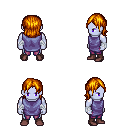
a pixel art fantasy rpg character, male body template, dark elf, purple skin, chain tabard jacket, magenta pants, dark blonde long bangs hairstyle, white cloth bandages, maroon shoes, four views (front, back, left, right), 2x2 character sprite sheet, small pixel art, hard edges, no anti-aliasing